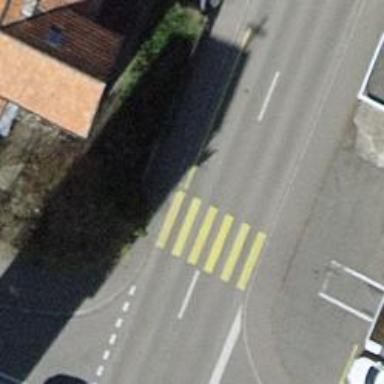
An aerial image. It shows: Zebra crossing on the road.